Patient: sex M, age 70
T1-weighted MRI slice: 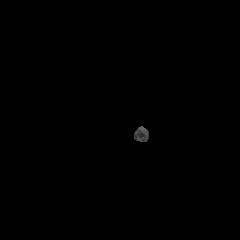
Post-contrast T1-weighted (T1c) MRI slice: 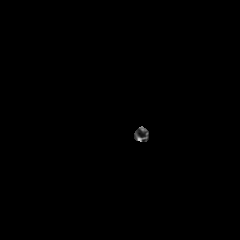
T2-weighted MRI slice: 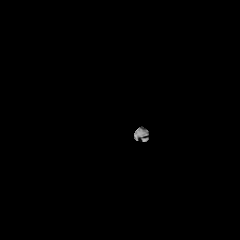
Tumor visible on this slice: no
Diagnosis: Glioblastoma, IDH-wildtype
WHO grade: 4